Question: How to make a polygon from from a shape that's a result of subtraction. It starts off with one polygon ('poly1'). Then another polygon is added ('poly2') which intersects the first one. I subtract 'poly2' from 'poly1', which leaves me with an instance of 'Shape' (remained). I would like to make a new polygon from what's left of 'poly1' after the subtraction (remained). Couldn't find a way to do it. Can you help please?

'''
Polygon poly1, poly2;
Shape remained;
...
remained = Shape.subtract(poly1, poly2);
'''
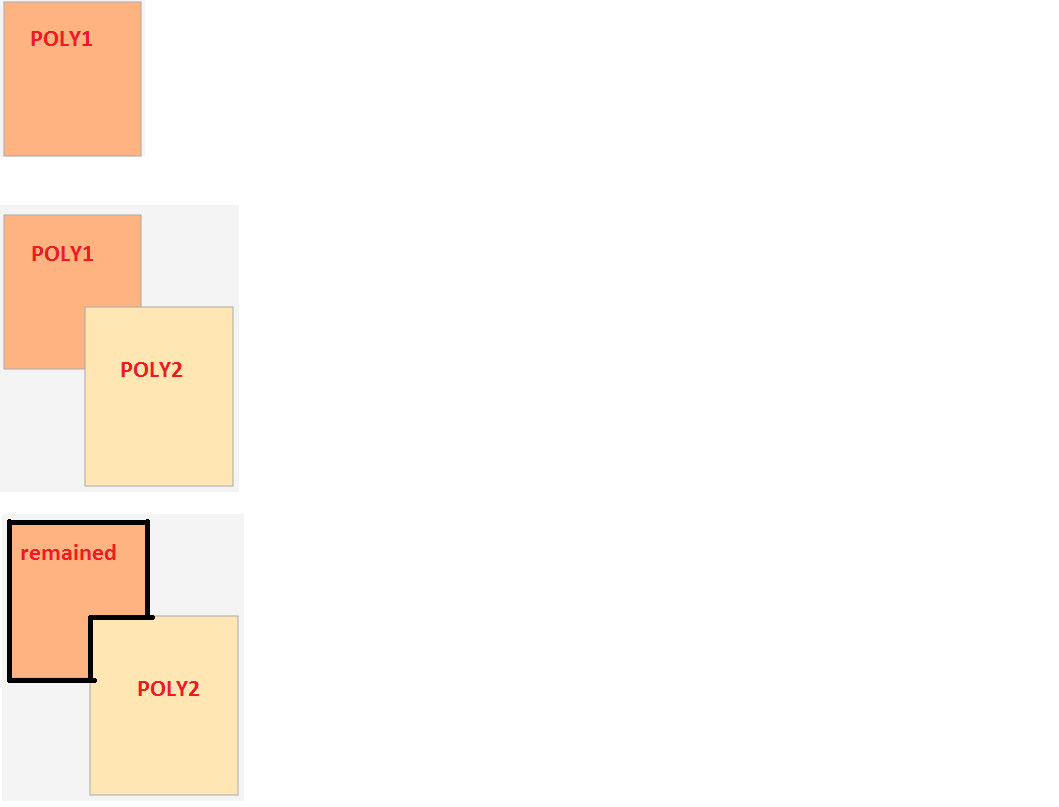
Answer: The result of this operation will in general be a Path and you can iterate over its elements like this and create a new Polygon from them.
'''
Path path = (Path)remained;
for (PathElement pe : path.getElements()) {
...
}
'''
But you have to make sure that the result of this operation actually is a polygon because this may not be the case.